Brain MRI, t1w sequence, axial 2D slice.
Patient: age 40, sex F, weight 95 kg, height 1.95 m
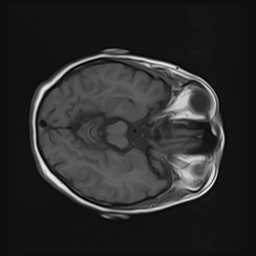